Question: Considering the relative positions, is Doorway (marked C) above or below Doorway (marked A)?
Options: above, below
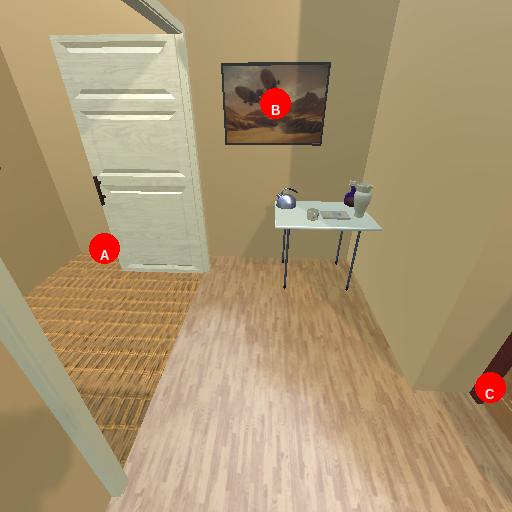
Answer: above